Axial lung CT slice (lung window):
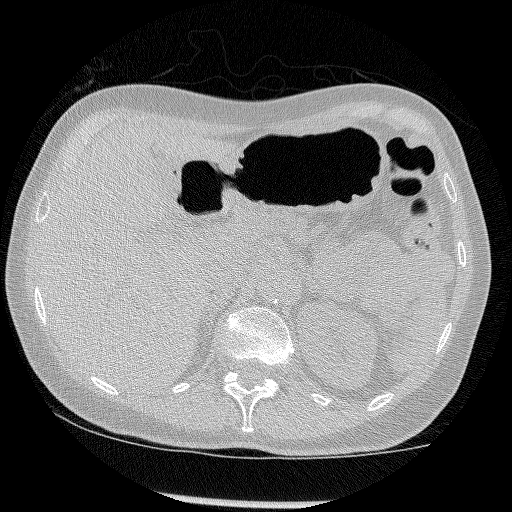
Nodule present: no